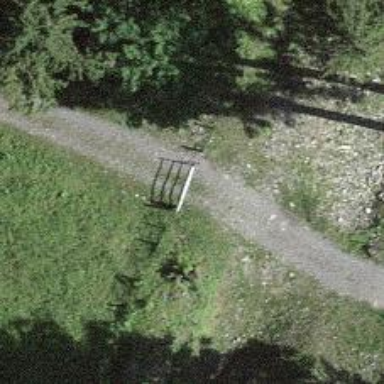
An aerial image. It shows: Gate.